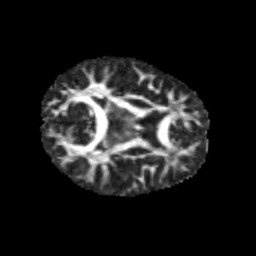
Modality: FA
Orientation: axial
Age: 11
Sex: male
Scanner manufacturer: siemens
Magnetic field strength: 3 T
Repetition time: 3.8 s
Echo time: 0.07 s